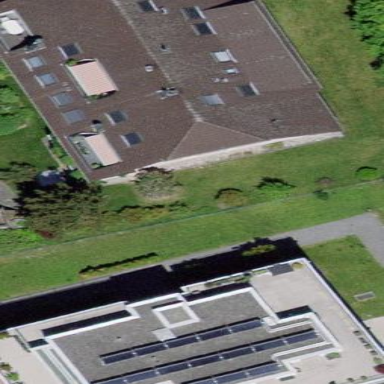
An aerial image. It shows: Residential building.